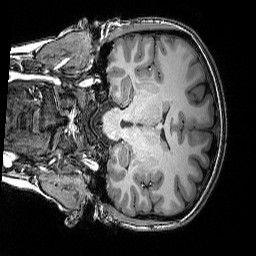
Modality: T1w
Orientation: coronal
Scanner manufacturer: siemens
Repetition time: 2.25 s
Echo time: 0.00418 s